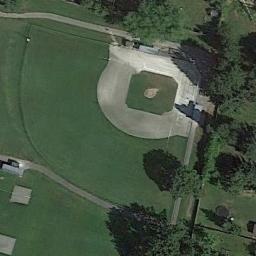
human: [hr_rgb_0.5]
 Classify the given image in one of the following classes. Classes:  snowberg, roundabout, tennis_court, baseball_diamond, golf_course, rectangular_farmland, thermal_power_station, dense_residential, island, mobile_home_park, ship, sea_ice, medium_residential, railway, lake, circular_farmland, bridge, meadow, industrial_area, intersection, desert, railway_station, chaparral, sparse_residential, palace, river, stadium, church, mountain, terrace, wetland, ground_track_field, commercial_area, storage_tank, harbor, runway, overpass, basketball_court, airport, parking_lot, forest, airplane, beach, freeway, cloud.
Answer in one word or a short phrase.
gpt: baseball_diamond